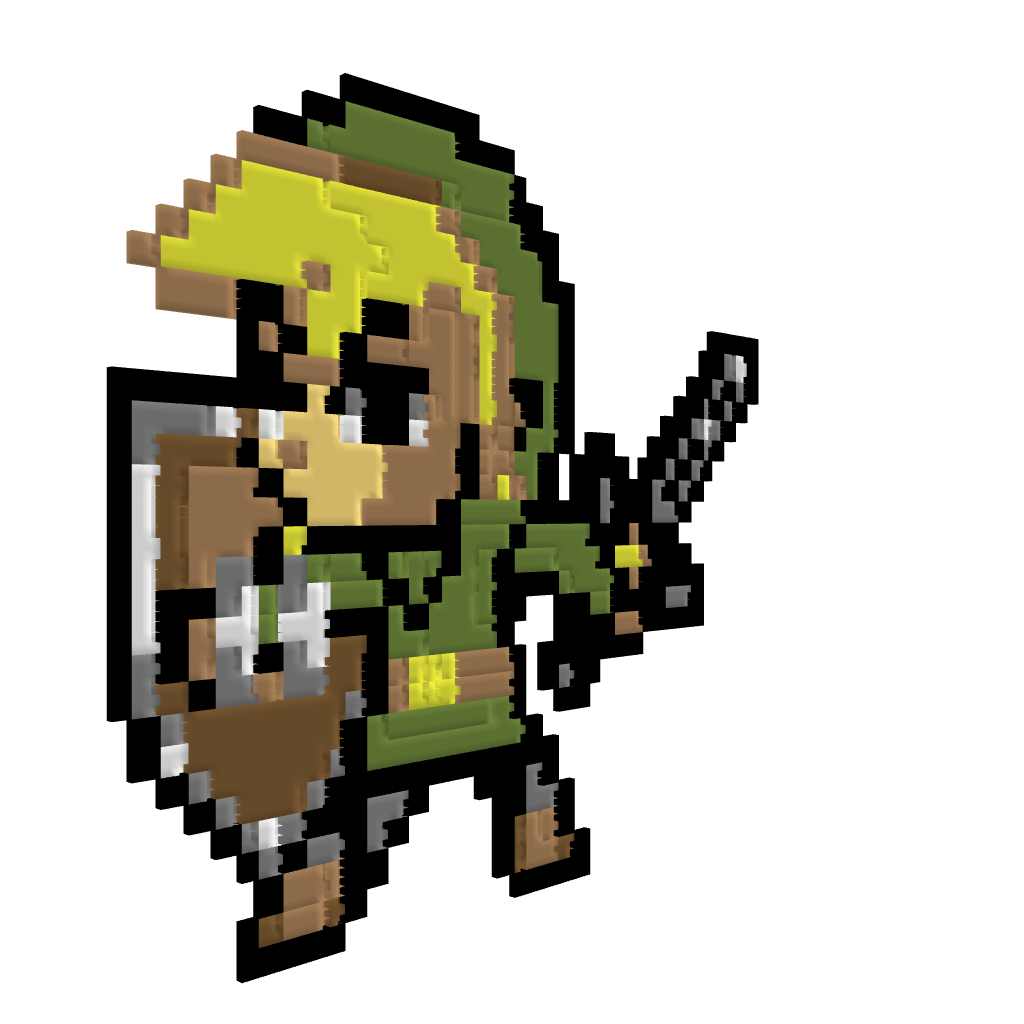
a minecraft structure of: The Legend of Zelda  Link high quality